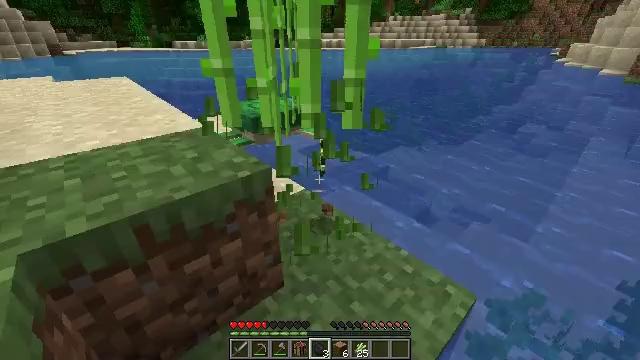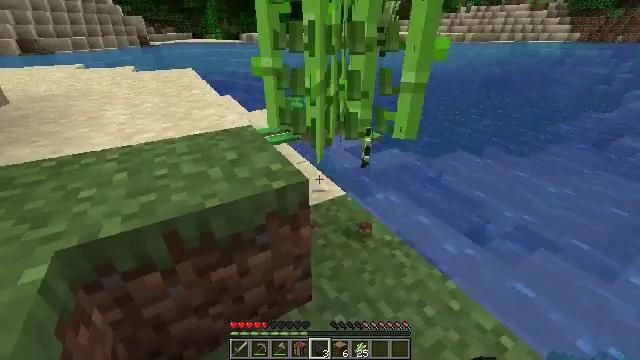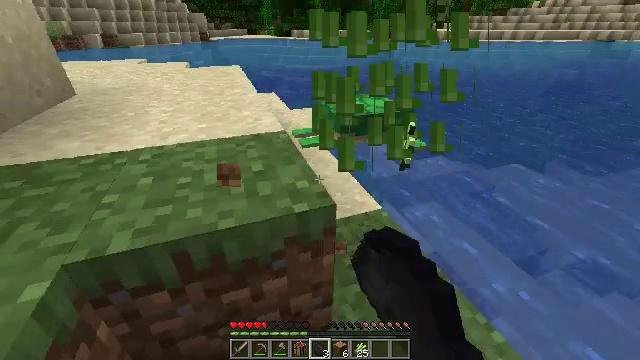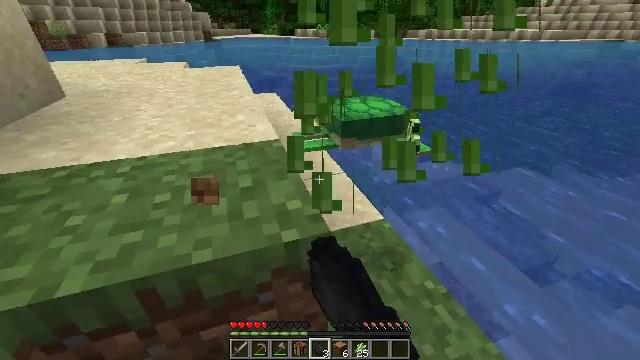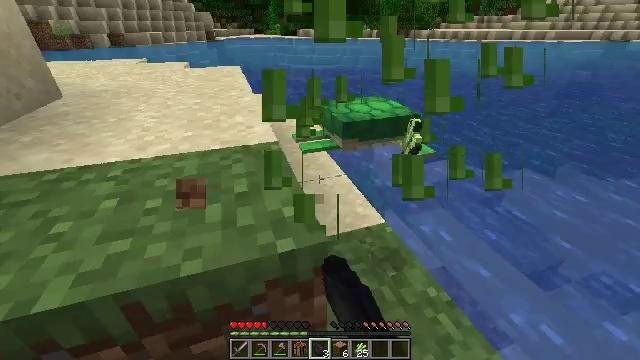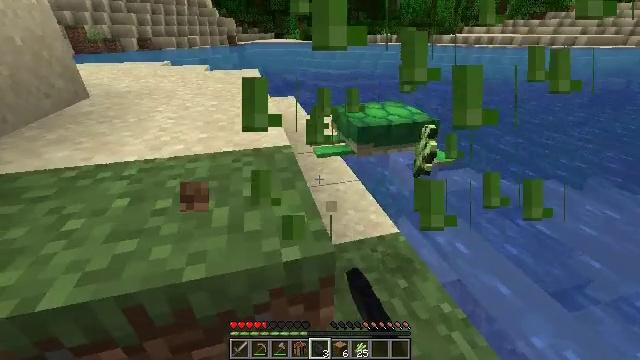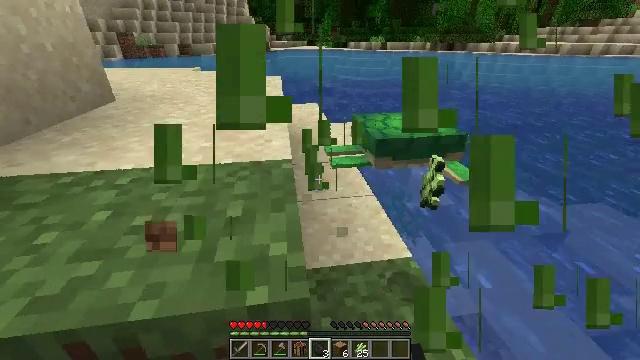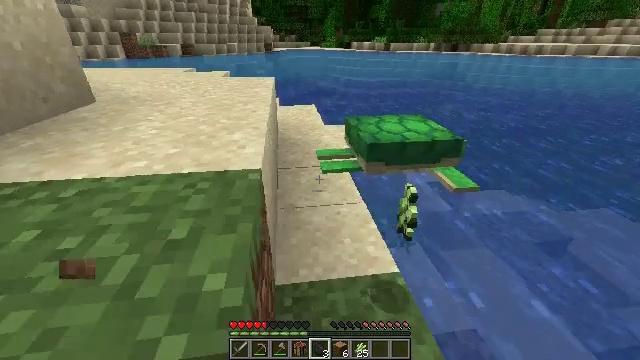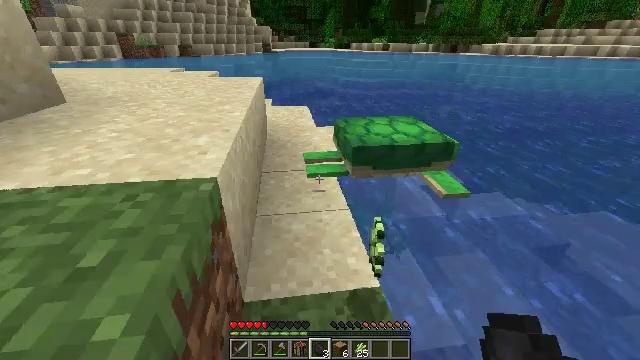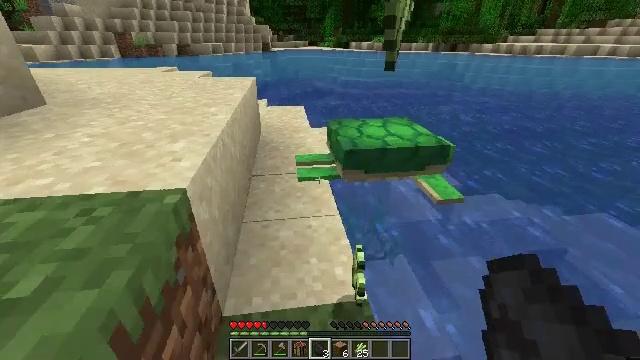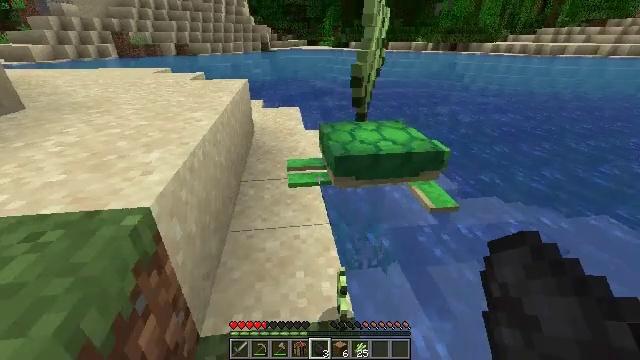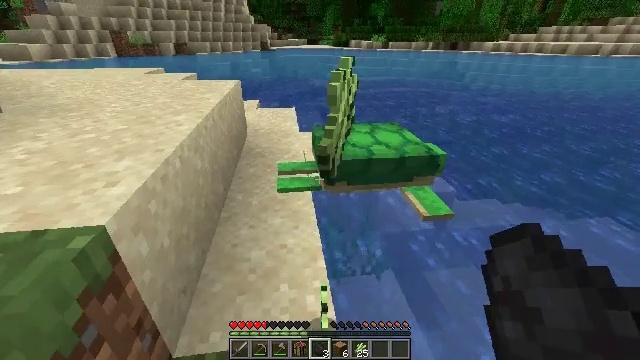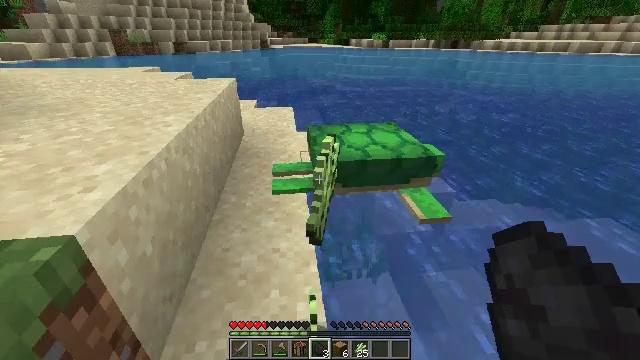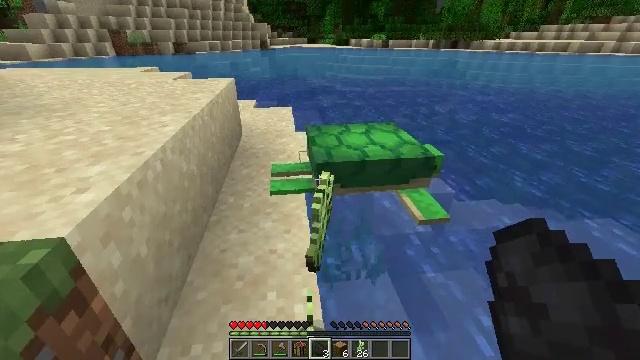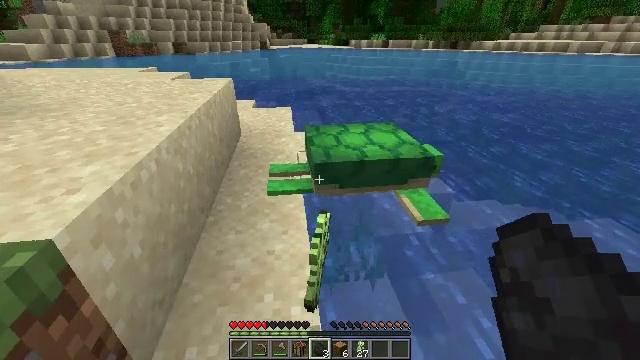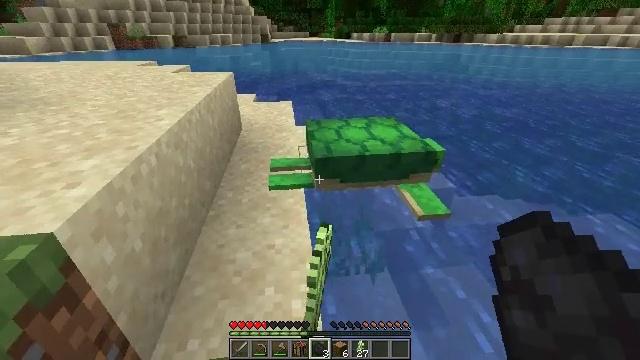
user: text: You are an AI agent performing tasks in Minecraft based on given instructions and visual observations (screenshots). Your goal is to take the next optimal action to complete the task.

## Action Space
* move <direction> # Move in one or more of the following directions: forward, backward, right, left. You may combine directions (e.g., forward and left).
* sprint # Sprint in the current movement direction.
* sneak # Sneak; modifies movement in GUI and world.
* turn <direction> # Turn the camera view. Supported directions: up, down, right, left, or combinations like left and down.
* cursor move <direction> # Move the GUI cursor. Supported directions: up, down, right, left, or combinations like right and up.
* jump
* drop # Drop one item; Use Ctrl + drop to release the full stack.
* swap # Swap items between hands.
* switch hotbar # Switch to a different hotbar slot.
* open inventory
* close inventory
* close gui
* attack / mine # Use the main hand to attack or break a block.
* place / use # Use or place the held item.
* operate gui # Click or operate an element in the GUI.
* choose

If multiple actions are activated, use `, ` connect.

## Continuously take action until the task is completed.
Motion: motion action
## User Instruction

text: Break the vines.
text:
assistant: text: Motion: move forward, turn left and down, attack / mine
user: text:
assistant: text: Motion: move forward, turn left, attack / mine
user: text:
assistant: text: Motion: attack / mine
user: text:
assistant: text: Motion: attack / mine
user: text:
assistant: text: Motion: move forward and move right, turn left
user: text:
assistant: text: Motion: move forward and move right, turn left and up
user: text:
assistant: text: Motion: move forward and move right
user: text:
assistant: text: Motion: move forward and move right
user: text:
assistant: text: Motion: move forward and move right
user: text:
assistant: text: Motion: move forward and move right
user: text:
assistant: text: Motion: no_op
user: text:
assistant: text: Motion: no_op
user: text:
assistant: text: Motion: no_op
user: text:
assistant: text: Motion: no_op
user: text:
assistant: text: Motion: turn down
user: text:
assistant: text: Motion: no_op
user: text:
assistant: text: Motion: move forward
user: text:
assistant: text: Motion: move forward, turn right and down
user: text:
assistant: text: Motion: move forward, turn right and down
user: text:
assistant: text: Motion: move forward, turn right and down
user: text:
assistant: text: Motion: turn right
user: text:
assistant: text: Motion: no_op
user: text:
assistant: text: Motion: no_op
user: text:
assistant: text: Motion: no_op
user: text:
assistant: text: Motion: no_op
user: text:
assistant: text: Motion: move left
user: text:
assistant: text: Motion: move left, turn right
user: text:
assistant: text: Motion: move left, turn right
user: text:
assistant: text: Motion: no_op
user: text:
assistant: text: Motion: no_op